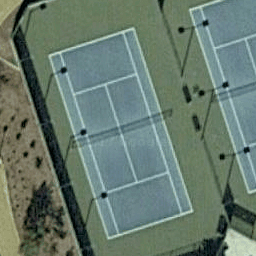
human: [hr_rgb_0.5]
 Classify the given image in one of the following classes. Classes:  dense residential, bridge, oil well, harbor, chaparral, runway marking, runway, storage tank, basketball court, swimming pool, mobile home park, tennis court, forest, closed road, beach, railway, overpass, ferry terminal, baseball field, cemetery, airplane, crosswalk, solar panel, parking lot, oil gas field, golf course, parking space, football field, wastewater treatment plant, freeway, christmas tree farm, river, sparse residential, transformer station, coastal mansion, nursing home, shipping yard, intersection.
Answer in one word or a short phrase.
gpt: tennis court